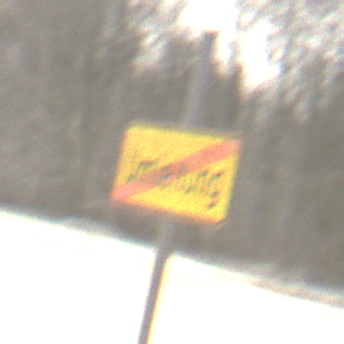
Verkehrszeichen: EndeDerUmleitungsankuendigung
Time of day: MorningAfternoon
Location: Outdoor (Nature)
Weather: PartlyCloudy
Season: Winter
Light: Natural